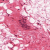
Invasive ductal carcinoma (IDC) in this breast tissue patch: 0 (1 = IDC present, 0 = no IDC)